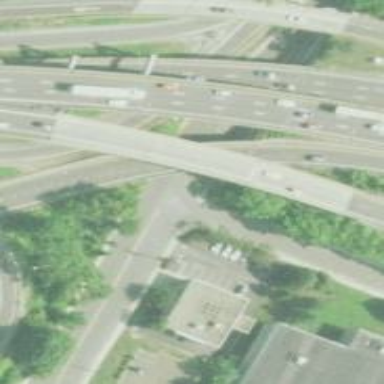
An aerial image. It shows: Motorway link bridge.